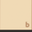
Piece: xx